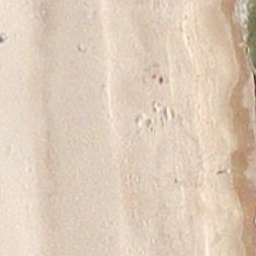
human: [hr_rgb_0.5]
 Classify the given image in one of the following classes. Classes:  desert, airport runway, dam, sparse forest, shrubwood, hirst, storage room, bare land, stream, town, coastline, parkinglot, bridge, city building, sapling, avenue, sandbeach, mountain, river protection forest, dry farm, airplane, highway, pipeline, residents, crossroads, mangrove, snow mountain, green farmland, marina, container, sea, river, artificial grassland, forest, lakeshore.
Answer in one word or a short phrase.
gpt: sandbeach